Aerial crown-view tile of a tropical tree (Barro Colorado Island, Panama), acquired 20240716:
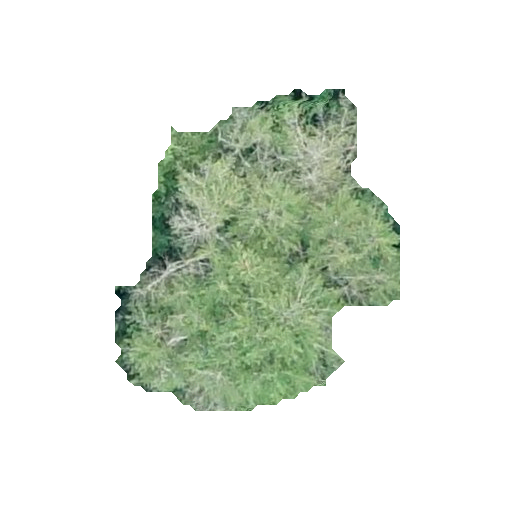
Species: Quararibea stenophylla
GBIF accepted scientific name: Quararibea stenophylla
Crown area: 99.751 m²